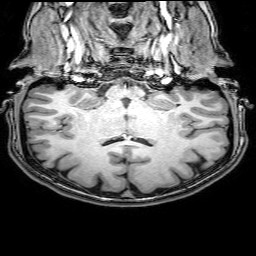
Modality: T1w
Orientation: sagittal
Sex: female
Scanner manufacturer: philips
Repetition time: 0.008108 s
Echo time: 0.00371 s